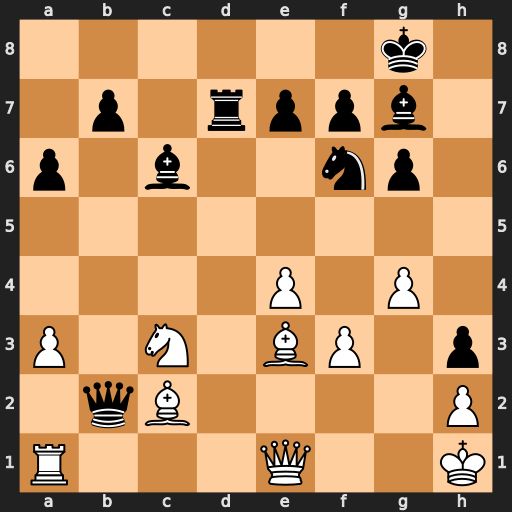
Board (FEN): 6k1/1p1rppb1/p1b2np1/8/4P1P1/P1N1BP1p/1qB4P/R3Q2K
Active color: w
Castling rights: -
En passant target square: -
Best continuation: Ra2 Nxe4 Rxb2